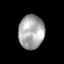
Tissue: skin
Cell type: Epithelial cells
Senescence score: 0.7948
Nuclear area (px): 846
Mean DAPI intensity: 168.489